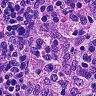
Metastatic tissue present: no